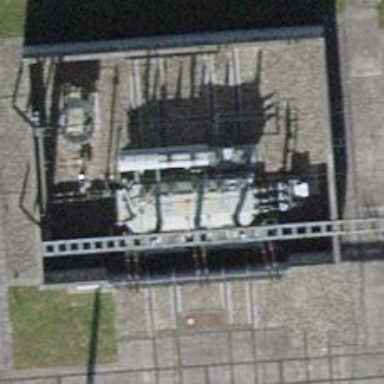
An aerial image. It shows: Outdoor distribution transformer.